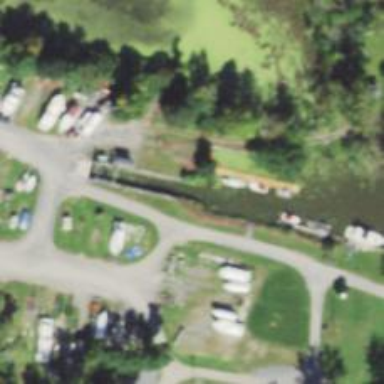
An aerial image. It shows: Lock gate on waterway.